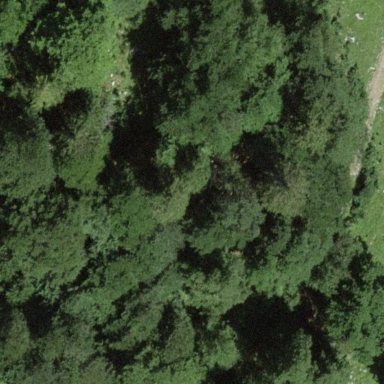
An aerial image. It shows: Forest with mix of leaf types.